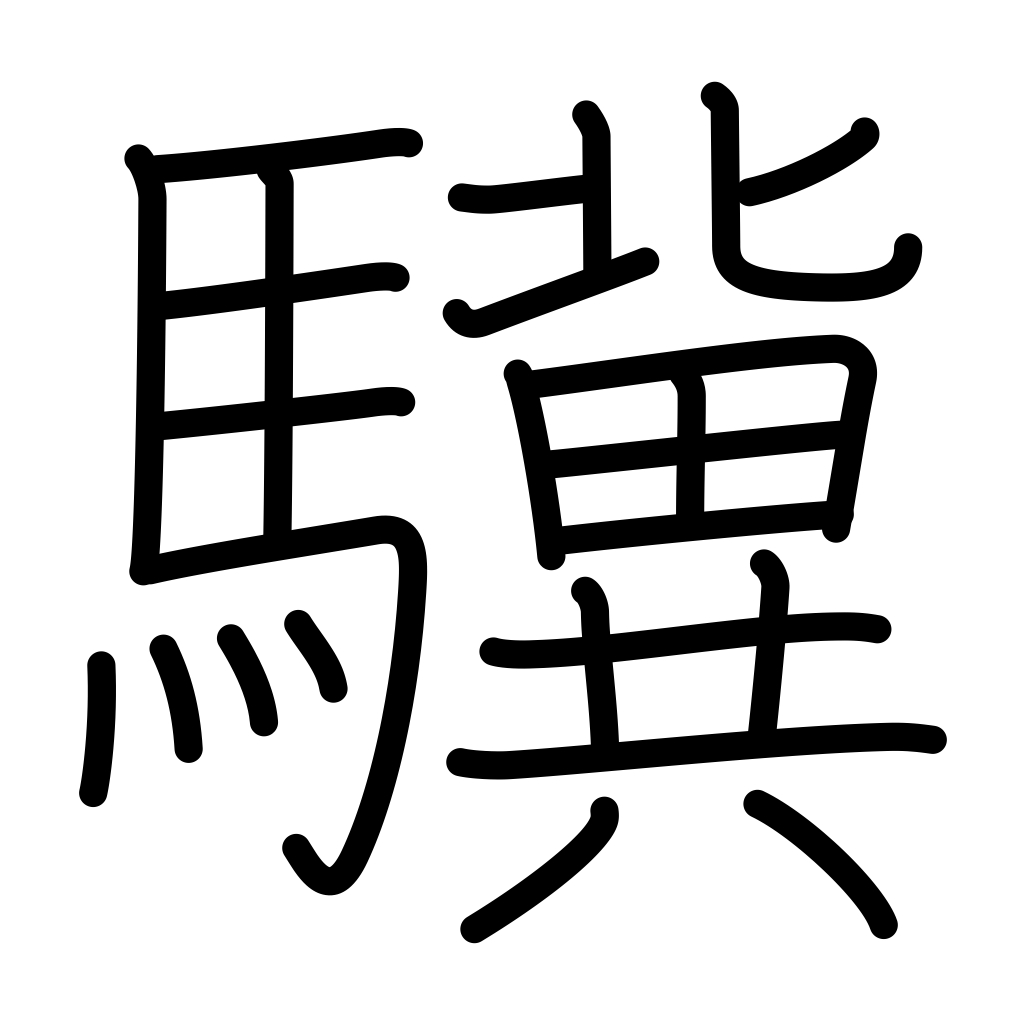
Meaning: fast horse, talent